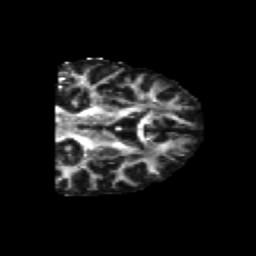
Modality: FA
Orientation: coronal
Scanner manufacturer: siemens
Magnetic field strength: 3 T
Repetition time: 6.8 s
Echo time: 0.093 s